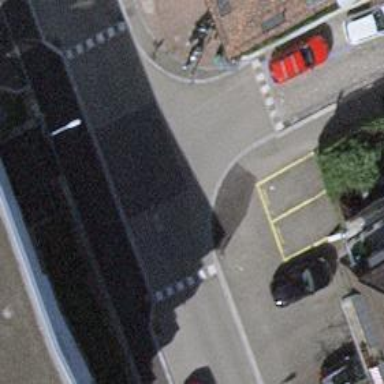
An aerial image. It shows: Kerb barrier.